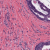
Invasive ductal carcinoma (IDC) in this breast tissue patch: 0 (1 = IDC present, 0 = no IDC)